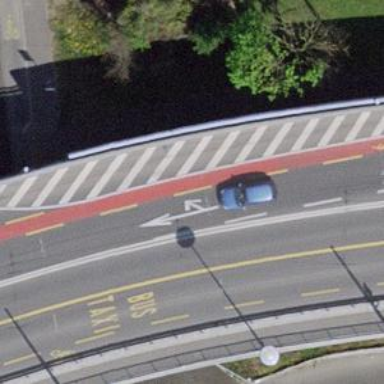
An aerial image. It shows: Secondary road bridge with designated cycle lane and trolley wire.